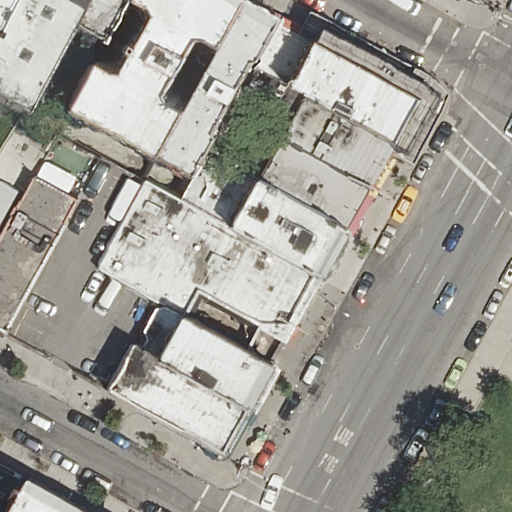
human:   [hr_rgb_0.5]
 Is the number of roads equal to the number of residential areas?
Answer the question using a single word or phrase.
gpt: no

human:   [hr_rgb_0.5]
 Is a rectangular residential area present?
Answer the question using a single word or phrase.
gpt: no

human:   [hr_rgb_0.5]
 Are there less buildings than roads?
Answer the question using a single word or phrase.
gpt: no

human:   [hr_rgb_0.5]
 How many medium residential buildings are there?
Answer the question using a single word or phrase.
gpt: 10

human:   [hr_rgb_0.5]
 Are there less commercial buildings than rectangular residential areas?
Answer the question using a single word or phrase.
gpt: no

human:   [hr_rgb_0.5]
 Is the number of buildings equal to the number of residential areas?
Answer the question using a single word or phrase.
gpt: no

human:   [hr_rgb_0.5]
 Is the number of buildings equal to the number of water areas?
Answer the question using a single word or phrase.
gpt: no

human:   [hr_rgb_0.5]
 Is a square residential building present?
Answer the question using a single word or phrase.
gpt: no

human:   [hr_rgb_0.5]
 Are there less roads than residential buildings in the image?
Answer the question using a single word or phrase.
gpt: yes

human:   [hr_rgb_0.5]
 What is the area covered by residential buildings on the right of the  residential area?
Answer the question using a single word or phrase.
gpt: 0m2

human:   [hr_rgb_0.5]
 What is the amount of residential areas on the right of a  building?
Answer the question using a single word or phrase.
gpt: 1

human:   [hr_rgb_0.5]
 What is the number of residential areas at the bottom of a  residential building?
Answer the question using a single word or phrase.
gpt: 1

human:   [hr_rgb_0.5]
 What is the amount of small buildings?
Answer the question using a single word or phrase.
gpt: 5

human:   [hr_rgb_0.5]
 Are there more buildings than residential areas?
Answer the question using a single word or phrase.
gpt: yes

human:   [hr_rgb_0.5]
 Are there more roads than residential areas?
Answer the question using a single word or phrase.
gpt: yes

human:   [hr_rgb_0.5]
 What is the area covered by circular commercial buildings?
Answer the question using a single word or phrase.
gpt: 0m2

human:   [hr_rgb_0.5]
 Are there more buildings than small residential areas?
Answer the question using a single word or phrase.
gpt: yes

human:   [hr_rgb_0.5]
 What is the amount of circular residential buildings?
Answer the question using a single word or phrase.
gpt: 0

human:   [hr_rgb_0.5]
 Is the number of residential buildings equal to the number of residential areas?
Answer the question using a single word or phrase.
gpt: no

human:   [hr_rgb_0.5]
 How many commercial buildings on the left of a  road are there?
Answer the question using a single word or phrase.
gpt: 1

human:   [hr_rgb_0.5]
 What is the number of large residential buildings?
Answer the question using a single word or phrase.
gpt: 0

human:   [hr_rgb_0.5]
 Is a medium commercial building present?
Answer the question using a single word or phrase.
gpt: no

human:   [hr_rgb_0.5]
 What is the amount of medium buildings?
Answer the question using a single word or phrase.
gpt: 10

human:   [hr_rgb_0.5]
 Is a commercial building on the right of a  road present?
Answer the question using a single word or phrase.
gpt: no

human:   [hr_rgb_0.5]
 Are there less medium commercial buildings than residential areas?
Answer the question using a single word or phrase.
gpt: yes

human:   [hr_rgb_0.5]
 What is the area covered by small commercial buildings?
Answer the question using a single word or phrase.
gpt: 0m2

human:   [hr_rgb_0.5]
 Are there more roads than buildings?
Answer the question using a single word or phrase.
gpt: no

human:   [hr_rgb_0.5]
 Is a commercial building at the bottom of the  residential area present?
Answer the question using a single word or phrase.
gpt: no

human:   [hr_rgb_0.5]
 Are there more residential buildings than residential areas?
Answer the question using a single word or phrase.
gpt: yes

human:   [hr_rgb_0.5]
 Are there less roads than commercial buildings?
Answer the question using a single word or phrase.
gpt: no

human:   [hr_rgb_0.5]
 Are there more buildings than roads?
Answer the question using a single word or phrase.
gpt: yes

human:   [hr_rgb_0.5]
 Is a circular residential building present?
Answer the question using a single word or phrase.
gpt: no

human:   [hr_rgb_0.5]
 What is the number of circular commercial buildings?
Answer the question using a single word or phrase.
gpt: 0

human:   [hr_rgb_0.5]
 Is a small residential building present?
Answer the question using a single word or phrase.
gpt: yes

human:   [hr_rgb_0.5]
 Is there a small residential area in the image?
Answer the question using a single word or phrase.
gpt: no

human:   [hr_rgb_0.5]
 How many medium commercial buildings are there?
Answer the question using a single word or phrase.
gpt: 0